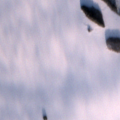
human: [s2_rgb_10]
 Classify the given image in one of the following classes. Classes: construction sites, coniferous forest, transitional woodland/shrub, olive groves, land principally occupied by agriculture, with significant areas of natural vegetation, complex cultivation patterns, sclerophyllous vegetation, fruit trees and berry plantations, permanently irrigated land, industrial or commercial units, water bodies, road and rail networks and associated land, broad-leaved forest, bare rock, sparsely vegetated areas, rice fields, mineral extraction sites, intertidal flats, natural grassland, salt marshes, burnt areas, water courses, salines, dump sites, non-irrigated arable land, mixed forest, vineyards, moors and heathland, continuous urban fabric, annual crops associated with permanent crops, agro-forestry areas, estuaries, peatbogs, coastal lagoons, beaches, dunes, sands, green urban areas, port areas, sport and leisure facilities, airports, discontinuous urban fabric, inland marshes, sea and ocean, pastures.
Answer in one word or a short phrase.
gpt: mixed forest, water bodies